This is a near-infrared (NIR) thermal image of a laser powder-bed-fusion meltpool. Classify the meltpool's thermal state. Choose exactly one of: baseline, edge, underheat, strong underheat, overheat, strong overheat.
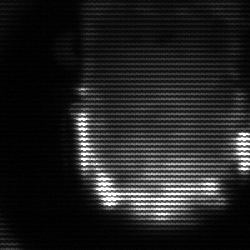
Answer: baseline